Question: I am a very beginner in backbone.js.
My page navigation looks like this:

The left navigation defines four view types, while the top navigation should update the datamodel and re-render the current view (that's what I have in mind).
I want to allow the user to bookmark the current view and category, according to his/her personal preference (and perhaps store the setting in the browser's localstorage).
The two menus can be used interchangeably, meaning that the user can decide to show a different view with the current category's model, and the user can choose a different category within the current view.
I have some trouble figuring out how I should configure my router for this in a stable way.
Note that there may be additional parameters behind this path, such as displaying an active marker on the map based on a profile_id.
Now, I had the idea of doing something like this:
'''
var AppRouter = Backbone.Router.extend({
routes: {
":view/:category": "aggregatefunction"
}
});
'''
But I'm pretty unsure if this will lead me to what I need.
Since I want to use the menus interchangeably and make them bookmarkable, I already get stuck on creating the links.
Can you just give me some advice regarding the structure and notify me of potential pitfalls to help me on the way?
Any supplementary advice is of course welcome as well.
Thanks
For the bonus, I would like to read a few more opinions.
I still have some trouble building and adapting the hrefs in the menu anchor tags dynamically, while at the same time being able to trigger the events (change category / or change view).
I'm looking for the most stable solution to this problem.
Accompanied with some code per illustration if that would be possible.
Thanks.
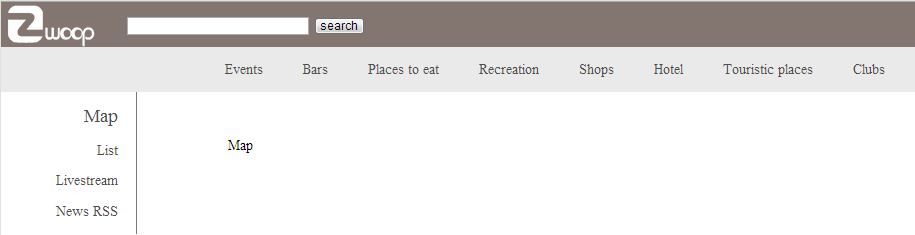
Answer: Hmm, I think one way to look at this is that the most important part is the View and the Categories are actually less important, they could be considered like a filter. It could even make sense to have a View and no Category (to see 'All'), but here I am just guessing what you app could be doing...
The reason I am saying that is that I assume you are going to have 4 Backbone Views (Map, Livestream, RSS, etc.) but no specific views for those categories. So when switching categories, you don't actually switch view, you just re-render it with a different param, correct?
Then for me, the router should be something like:
'''
'map/:category': '_map'
'rss/:category': '_rss'
...
'''
One route for each main view, and the category as a param to the callback. People can then bookmark an url such as #map/events or #rss/places_to_eat but internally, you are managing 4 clean views.
Later, it'll be easier to use splats to allow for views showing multiple categories at once (splats start with a * in the route definition).
Just my two cents!